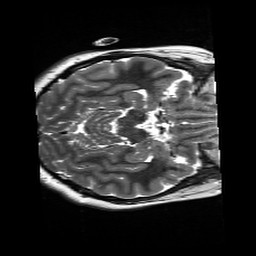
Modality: T2w
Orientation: axial
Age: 20
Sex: female